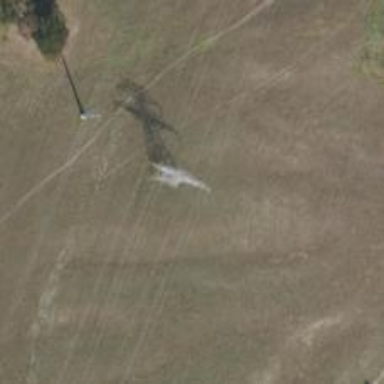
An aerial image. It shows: Power tower.